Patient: sex M, age 38
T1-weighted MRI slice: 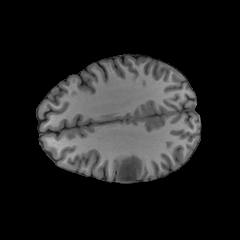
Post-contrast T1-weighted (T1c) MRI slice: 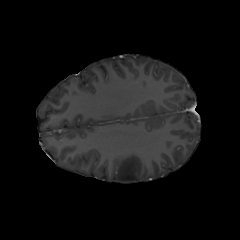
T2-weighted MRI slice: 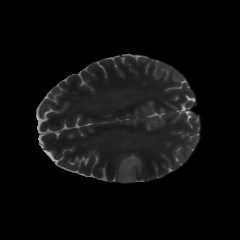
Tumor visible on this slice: yes
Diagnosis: Astrocytoma, IDH-mutant
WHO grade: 2